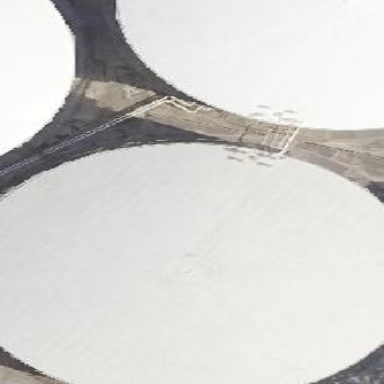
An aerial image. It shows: Storage tank that is man-made.